Interaction volume radius: 10 \u00c5
Interaction volume height: 15 \u00c5
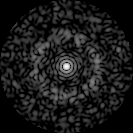
Disorder parameter: 0.8255